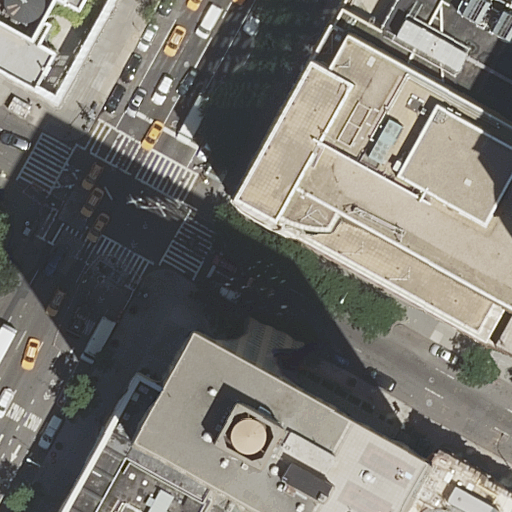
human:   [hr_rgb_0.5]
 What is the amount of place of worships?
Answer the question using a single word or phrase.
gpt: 1

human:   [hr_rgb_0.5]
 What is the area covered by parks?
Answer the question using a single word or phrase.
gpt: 1328m2

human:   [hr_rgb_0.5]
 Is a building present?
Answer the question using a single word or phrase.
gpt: yes

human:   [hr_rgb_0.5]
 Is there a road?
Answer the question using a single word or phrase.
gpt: yes

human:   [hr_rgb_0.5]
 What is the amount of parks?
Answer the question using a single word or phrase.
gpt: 1

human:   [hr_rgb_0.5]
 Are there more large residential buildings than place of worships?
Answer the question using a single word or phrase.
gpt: yes

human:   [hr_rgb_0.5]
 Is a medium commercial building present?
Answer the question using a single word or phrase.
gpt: no

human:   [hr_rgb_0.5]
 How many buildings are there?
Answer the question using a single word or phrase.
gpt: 7

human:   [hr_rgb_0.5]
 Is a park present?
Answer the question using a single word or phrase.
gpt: yes

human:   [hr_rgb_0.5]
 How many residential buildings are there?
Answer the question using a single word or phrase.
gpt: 7

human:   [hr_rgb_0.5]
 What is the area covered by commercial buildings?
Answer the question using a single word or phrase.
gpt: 0m2

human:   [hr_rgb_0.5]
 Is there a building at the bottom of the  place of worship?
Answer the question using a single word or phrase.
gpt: no

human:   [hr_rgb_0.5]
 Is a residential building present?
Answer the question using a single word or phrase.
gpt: yes

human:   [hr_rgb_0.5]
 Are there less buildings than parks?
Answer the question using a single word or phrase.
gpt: no

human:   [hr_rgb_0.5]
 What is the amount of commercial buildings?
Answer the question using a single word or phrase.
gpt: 0

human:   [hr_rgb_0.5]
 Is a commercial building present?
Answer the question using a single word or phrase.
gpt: no

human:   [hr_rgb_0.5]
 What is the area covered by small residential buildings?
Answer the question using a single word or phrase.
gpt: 0m2

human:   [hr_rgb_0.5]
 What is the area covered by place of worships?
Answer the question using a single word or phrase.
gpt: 1753m2

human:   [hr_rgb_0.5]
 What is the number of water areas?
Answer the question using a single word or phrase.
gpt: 0

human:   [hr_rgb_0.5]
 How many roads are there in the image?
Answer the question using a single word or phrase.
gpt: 10

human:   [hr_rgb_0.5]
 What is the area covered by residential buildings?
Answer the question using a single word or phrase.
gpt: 4855m2

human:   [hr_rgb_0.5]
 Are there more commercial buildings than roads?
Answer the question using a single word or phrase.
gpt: no

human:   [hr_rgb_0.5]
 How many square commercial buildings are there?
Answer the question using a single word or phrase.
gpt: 0

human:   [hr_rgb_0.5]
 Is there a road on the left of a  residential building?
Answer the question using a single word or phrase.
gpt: yes

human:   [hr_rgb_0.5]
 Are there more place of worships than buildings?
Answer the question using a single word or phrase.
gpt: no

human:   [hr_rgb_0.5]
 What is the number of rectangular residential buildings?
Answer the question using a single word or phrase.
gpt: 5

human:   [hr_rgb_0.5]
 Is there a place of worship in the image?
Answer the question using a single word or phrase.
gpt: yes

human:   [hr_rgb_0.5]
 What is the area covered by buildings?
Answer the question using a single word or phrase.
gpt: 4855m2

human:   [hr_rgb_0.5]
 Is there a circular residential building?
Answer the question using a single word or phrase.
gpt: no

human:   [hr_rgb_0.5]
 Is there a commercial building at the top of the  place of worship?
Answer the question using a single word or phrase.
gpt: no

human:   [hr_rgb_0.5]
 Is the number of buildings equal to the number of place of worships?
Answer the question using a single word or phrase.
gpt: no

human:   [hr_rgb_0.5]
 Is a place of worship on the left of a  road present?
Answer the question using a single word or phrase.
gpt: no

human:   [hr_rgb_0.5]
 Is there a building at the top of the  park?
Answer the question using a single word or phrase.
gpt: yes

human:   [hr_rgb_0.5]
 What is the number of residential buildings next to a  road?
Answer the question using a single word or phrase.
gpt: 7

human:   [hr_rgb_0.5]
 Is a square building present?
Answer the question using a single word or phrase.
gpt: no

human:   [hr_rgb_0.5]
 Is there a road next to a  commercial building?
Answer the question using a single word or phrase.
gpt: no

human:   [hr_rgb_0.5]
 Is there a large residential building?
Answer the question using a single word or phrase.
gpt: yes

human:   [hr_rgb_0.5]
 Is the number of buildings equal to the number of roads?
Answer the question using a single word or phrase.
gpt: no

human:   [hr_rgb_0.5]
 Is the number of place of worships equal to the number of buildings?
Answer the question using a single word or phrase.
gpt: no

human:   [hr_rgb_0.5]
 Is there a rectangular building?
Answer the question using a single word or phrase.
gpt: yes

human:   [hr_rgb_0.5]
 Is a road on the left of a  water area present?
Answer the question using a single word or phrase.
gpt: no

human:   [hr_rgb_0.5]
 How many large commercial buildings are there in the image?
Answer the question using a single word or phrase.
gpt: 0

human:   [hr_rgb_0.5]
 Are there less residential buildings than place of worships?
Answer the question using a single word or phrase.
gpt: no

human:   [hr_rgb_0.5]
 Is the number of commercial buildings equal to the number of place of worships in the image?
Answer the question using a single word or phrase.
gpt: no

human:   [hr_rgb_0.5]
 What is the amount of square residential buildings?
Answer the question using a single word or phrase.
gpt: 0

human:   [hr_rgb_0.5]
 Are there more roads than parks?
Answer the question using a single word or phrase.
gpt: yes

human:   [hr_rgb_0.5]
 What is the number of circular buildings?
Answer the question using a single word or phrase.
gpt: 0

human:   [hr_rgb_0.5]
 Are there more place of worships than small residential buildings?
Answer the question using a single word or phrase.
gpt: no

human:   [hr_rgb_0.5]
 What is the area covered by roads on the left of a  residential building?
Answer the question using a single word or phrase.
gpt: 0m2

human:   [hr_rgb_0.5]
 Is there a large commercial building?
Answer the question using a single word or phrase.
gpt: no

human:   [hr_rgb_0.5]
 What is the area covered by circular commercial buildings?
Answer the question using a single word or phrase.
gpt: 0m2

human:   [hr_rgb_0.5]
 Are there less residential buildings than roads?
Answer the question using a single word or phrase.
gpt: yes

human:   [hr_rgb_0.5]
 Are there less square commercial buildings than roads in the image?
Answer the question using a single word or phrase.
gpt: yes

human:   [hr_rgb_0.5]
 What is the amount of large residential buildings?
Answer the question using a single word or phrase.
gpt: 3

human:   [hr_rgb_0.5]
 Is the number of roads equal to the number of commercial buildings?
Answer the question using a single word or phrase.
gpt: no

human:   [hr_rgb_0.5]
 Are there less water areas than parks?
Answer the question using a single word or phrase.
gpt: yes

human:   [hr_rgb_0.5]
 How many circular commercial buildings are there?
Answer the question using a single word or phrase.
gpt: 0

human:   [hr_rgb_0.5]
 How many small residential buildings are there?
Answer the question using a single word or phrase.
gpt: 1

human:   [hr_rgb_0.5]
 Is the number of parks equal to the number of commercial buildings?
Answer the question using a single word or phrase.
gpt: no

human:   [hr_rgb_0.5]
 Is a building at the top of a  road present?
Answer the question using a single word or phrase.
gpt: yes

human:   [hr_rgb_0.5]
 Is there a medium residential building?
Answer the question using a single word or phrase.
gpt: yes

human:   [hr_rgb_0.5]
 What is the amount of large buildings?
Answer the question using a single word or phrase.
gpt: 3

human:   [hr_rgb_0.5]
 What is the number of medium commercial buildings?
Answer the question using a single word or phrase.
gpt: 0

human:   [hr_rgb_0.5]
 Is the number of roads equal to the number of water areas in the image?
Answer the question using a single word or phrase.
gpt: no